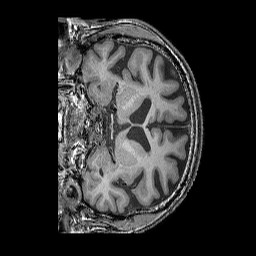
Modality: T1w
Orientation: coronal
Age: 68
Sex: male
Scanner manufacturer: siemens
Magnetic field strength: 3 T
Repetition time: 2.25 s
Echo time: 0.00411 s